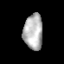
Tissue: lung
Cell type: Endothelial cells
Senescence score: 0.5915
Nuclear area (px): 670
Mean DAPI intensity: 179.748